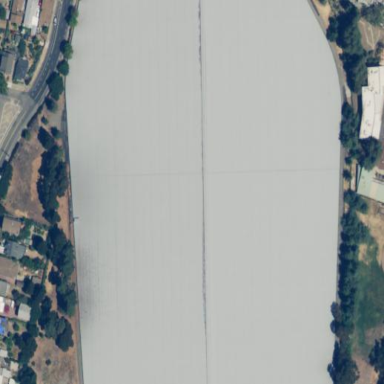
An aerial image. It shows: Covered man-made reservoir.